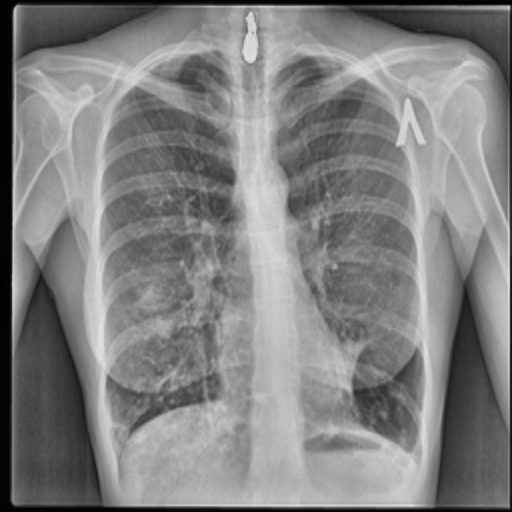
Finding: TUBERCULOSIS